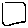
Label: square